Question: My problem is that the value "Arvin", "Tarrega", "Rizal", "Math", "Male" comes from another table which is The value that I have there in the status and date column field comes from a user input. I want to put a statement query which will combine this two into one. Please help me. Btw, the other table doesn't have the status and date field. Only the attendance table has that 2 fields.

Here is the code I'm using to get that result:
'''
$sql = "INSERT INTO attendance(date, status) VALUES('$_POST[set_date]', '$_POST[status]');
INSERT into attendance(fname, lname, subject, section, gender) SELECT fname, lname, subject, section, gender from student;";
'''
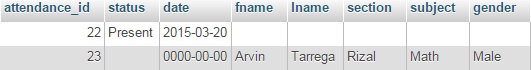
Answer: What I would do is to use the fact that you can "select" string in an sql query.
e.g.:
'''
select 'hello' from any_table
'''
In your case, I would do :
'''
$sql = "INSERT into attendance(date, status, fname, lname, subject, section, gender) SELECT '$_POST[set_date]','$_POST[status]',fname, lname, subject, section, gender from student;";
'''
This way you can have all the information you need to insert in one sql query.